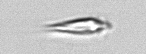
Label: Oxytoxum